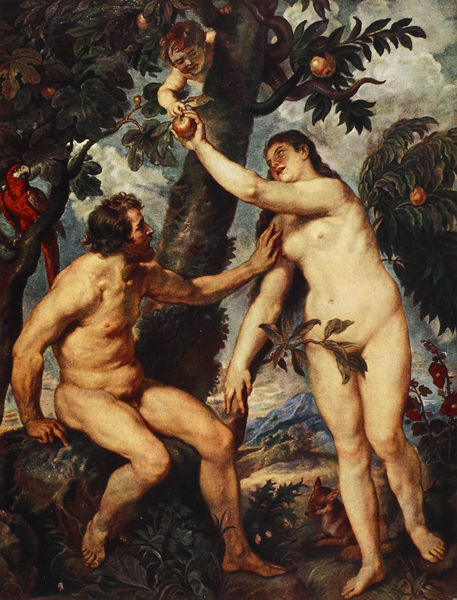
Titel: Adam und Eva
Künstler: Peter Paul Rubens
Institution: Madrid, Museo del Prado
Schlagwörter: akt, baum, berg, himmel, körper, mann, nackt, vogel, wolken, sitzen, blume, brust, frau, haar, gras, tier, bart, bibel, stehen, hände, natur, haare, kind, engel, garten, apfel, nackte, adam, eva, nacktheit, paradies, geben, erkenntnis, schlange, verführung, fuchs, sündenfall, eden, kraut, papagei, baum der erkenntnis, mann frau, feigenblatt, ernackt, erkenntns, paradiies, paradiesdarstellung